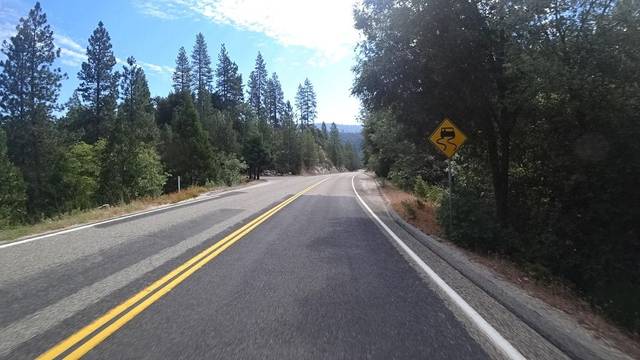
Region: United States
Coordinates: 37.325, -119.553